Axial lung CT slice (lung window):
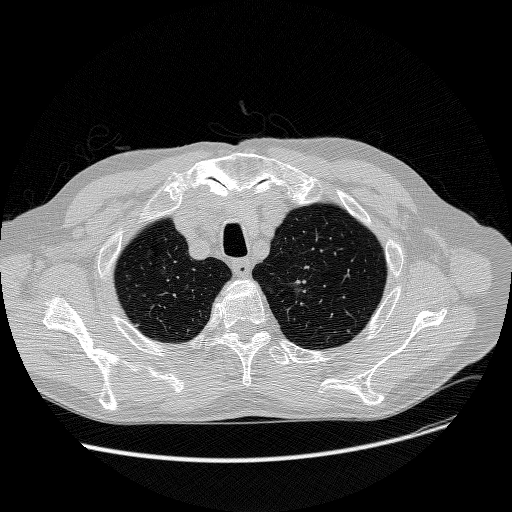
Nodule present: yes
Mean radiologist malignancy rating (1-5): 4.333